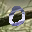
Label: 0